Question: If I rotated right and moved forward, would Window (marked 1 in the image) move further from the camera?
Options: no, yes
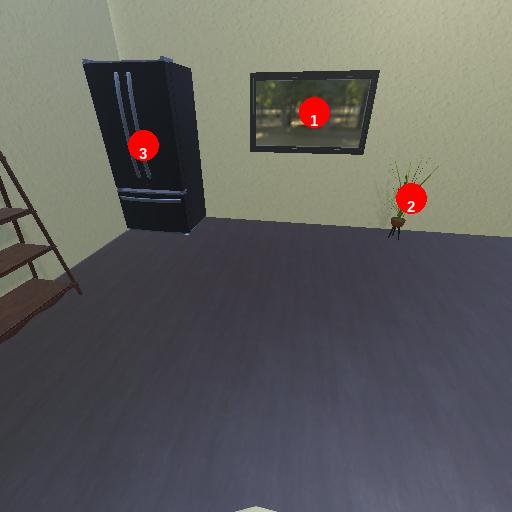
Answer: no